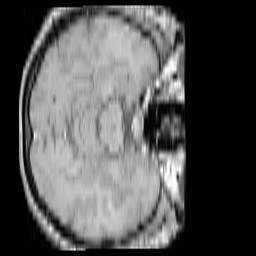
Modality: T1w
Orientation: axial
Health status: ill
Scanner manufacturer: philips
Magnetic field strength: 3 T
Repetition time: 0.3787 s
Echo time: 0.002908 s